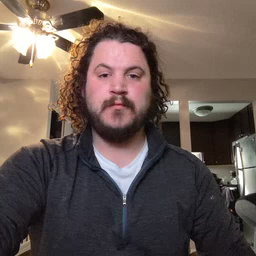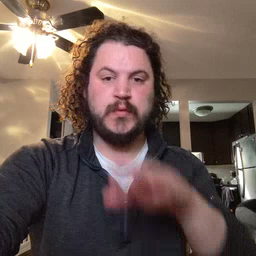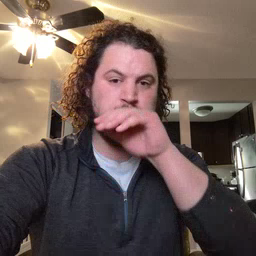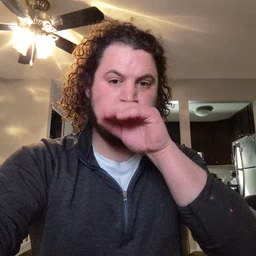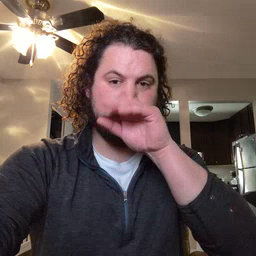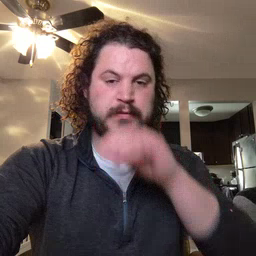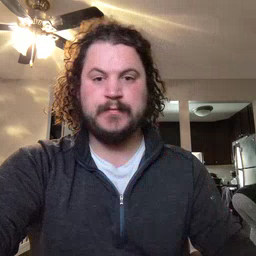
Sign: goose